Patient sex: M
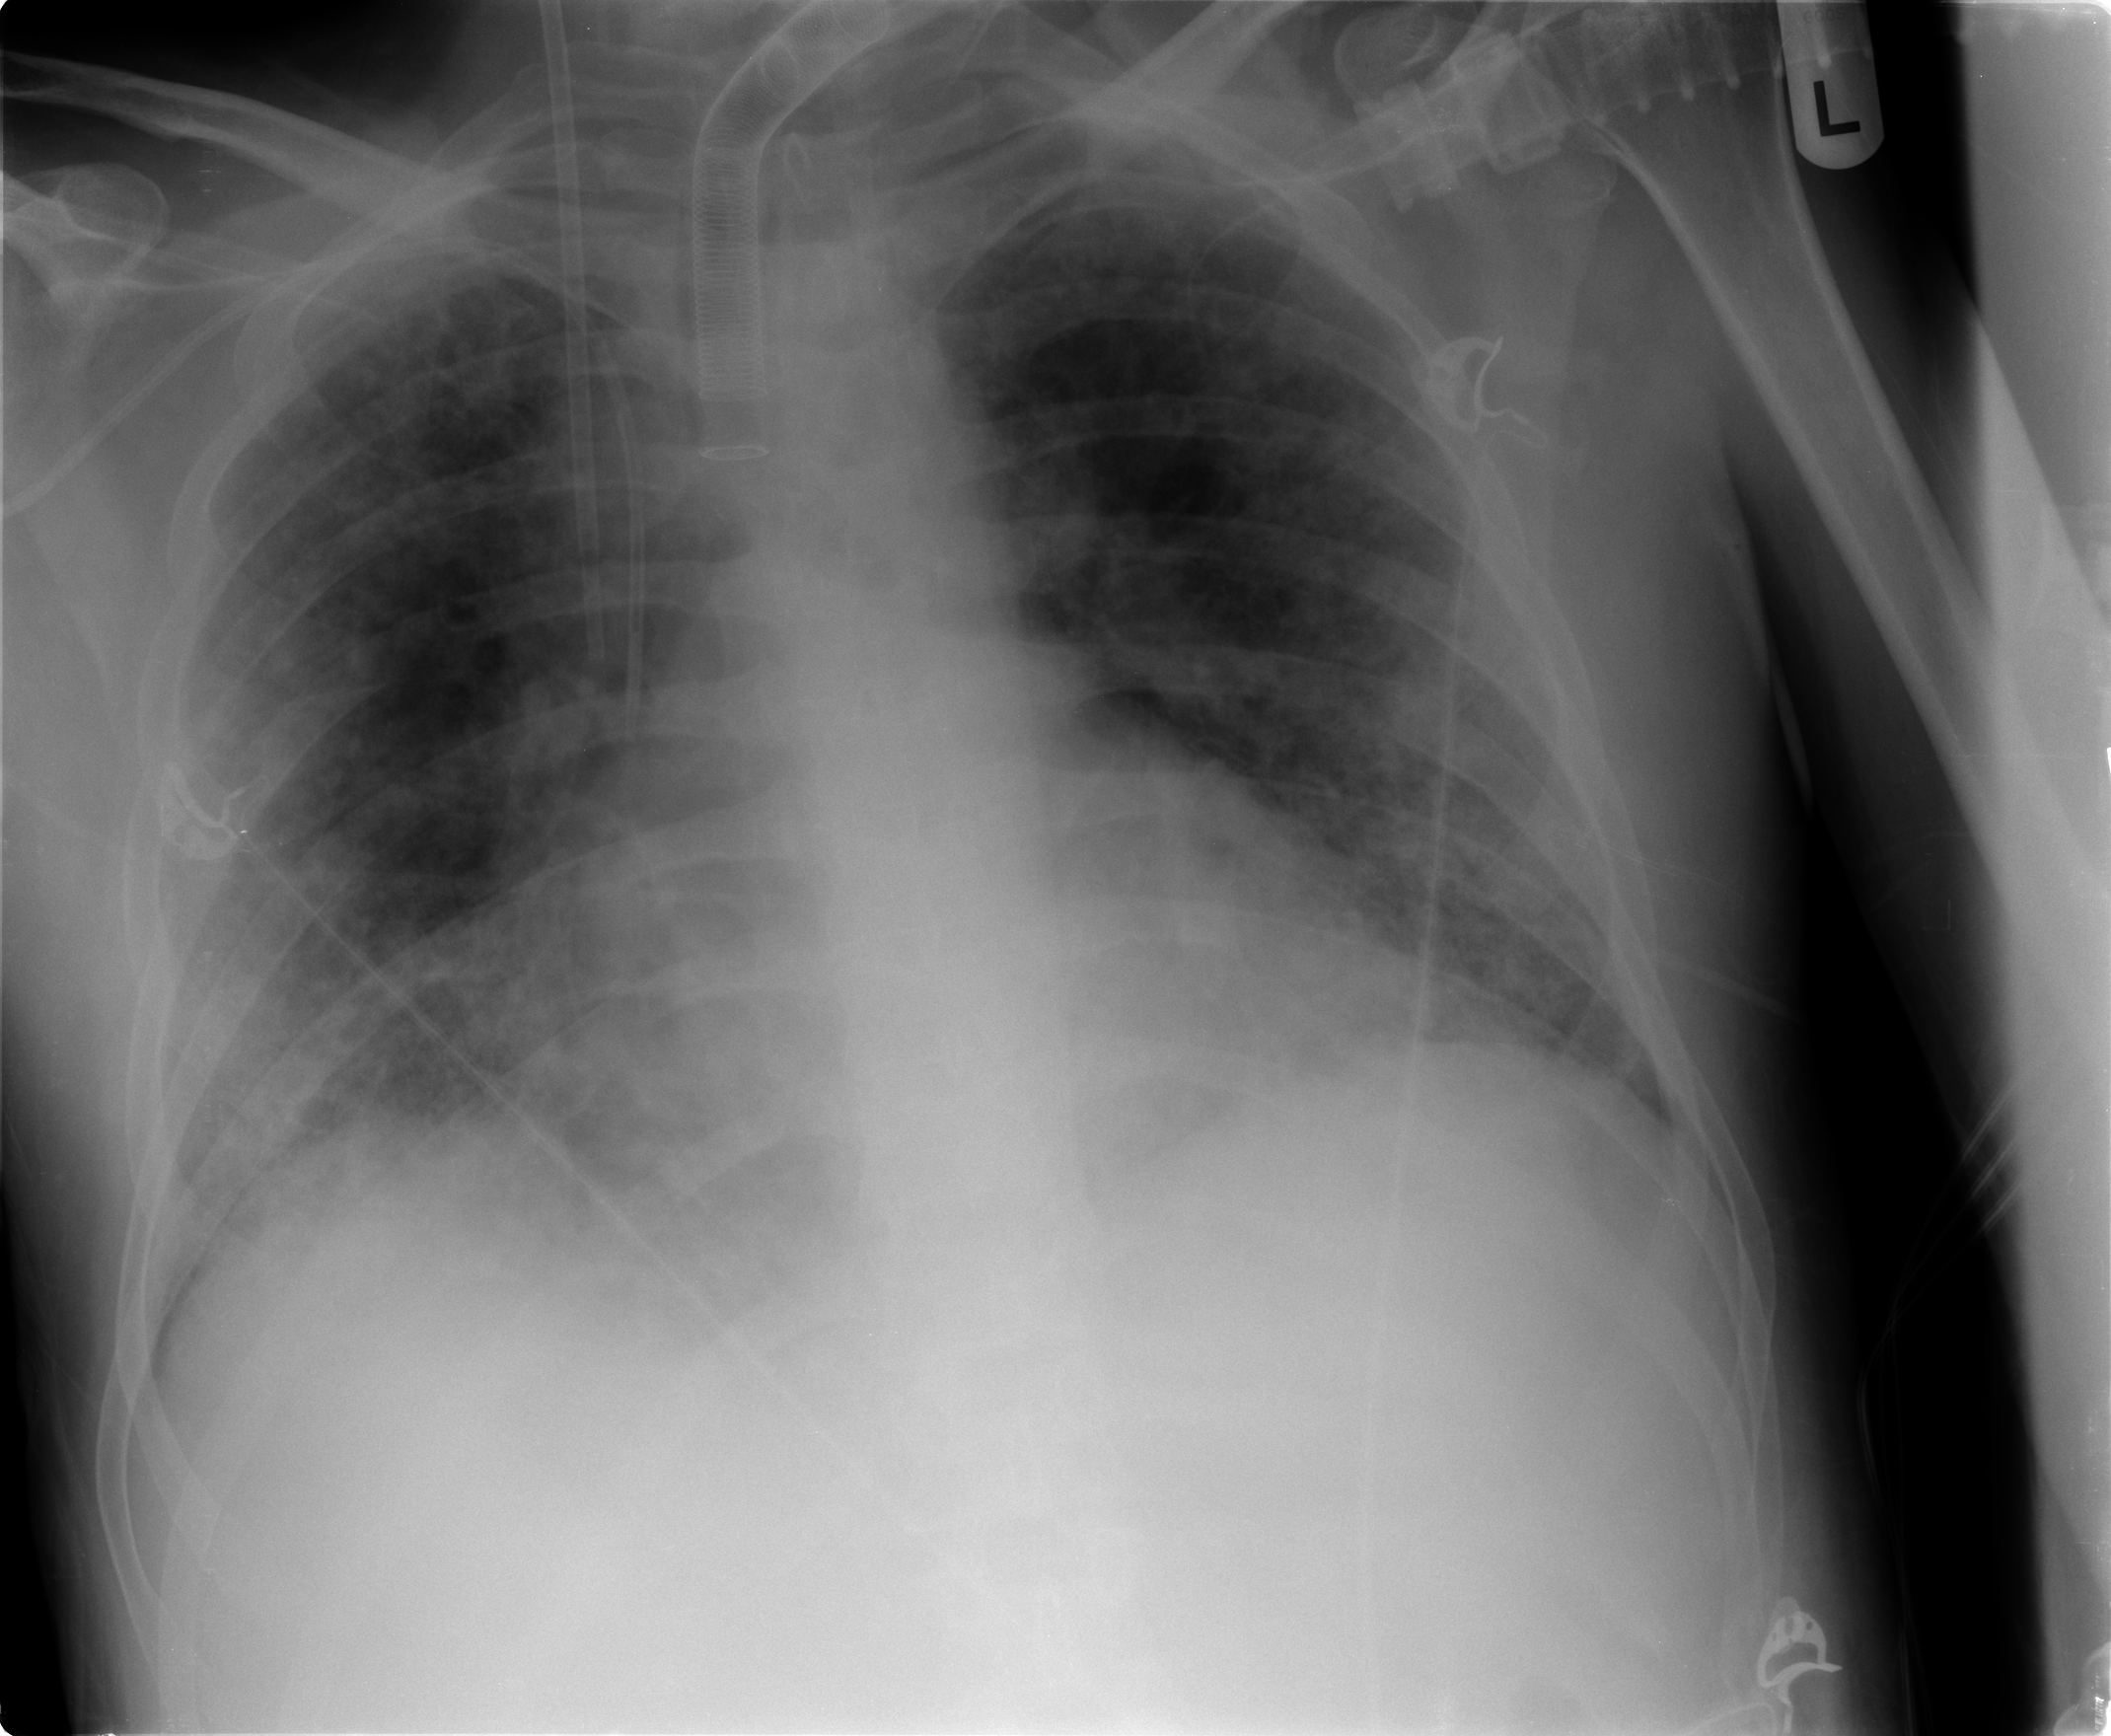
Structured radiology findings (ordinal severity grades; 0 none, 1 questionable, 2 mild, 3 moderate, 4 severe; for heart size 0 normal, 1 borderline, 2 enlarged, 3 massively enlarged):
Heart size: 2
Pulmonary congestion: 3
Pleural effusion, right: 2
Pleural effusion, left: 1
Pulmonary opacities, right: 3
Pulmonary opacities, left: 3
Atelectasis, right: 3
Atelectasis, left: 3